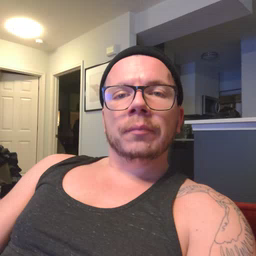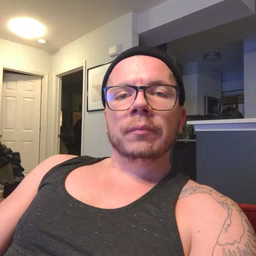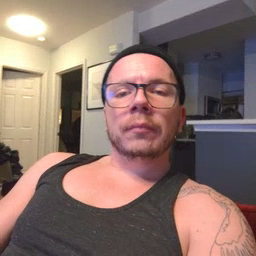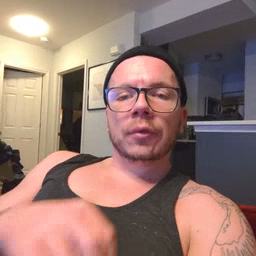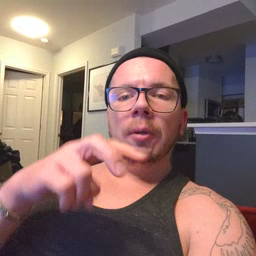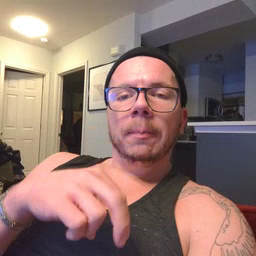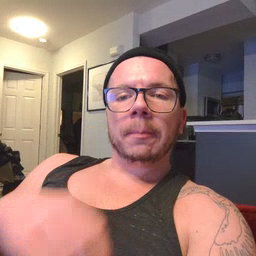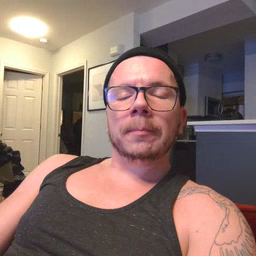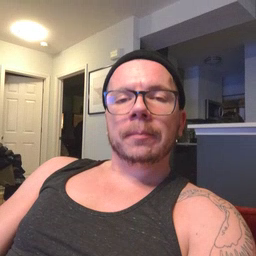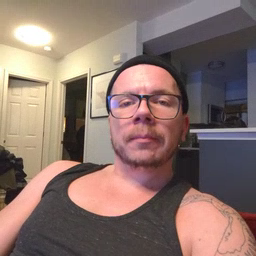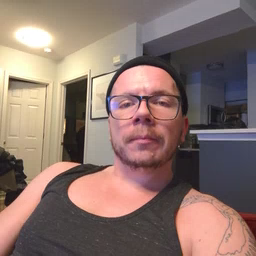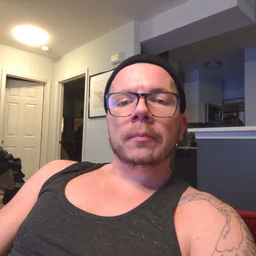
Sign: jump